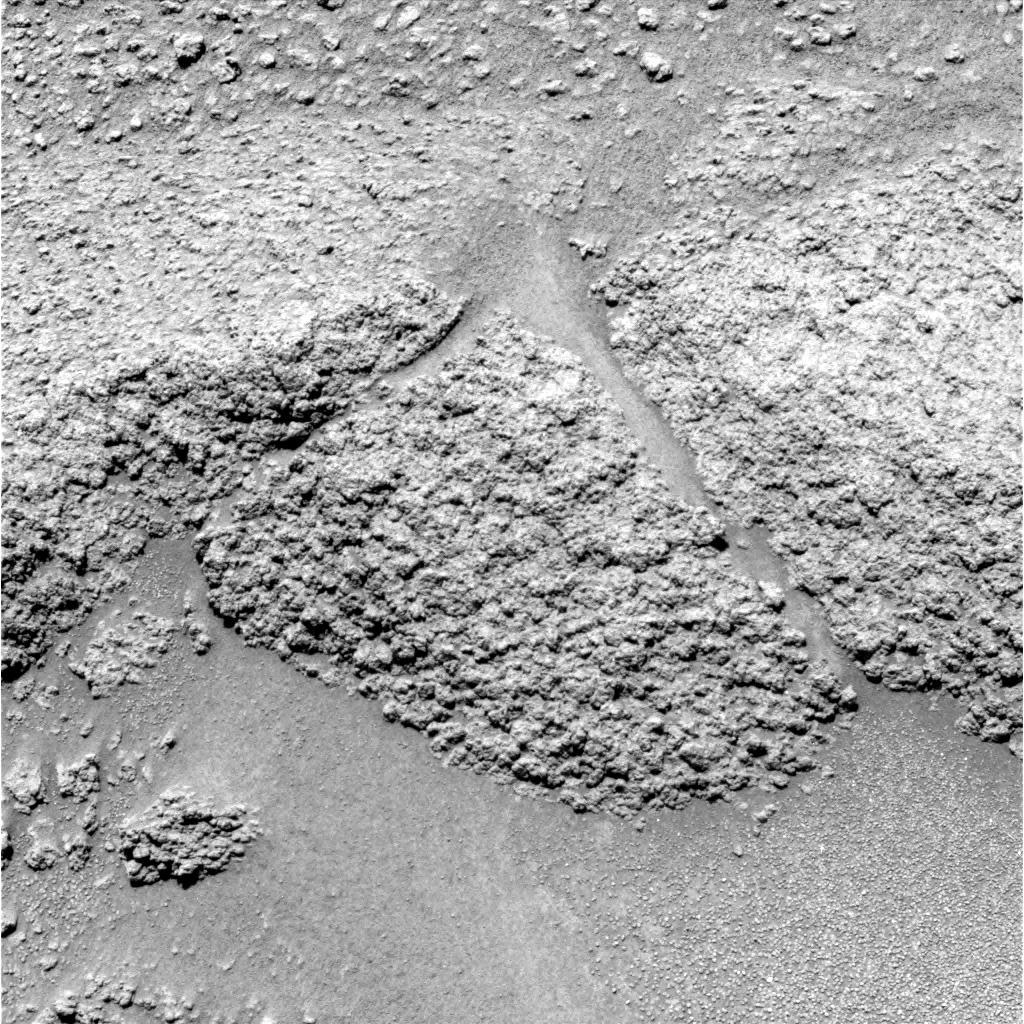
Terrain classes present: Bedrock, Gravel / Sand / Soil